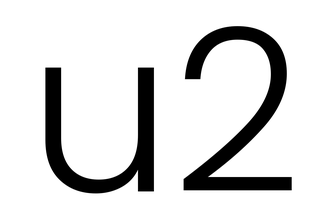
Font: Poppins-Light